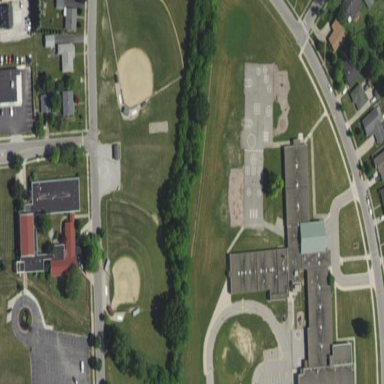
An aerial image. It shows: School.